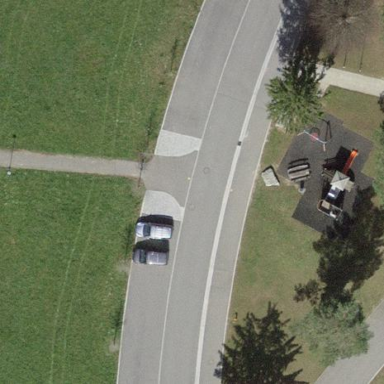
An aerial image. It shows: Parking area.